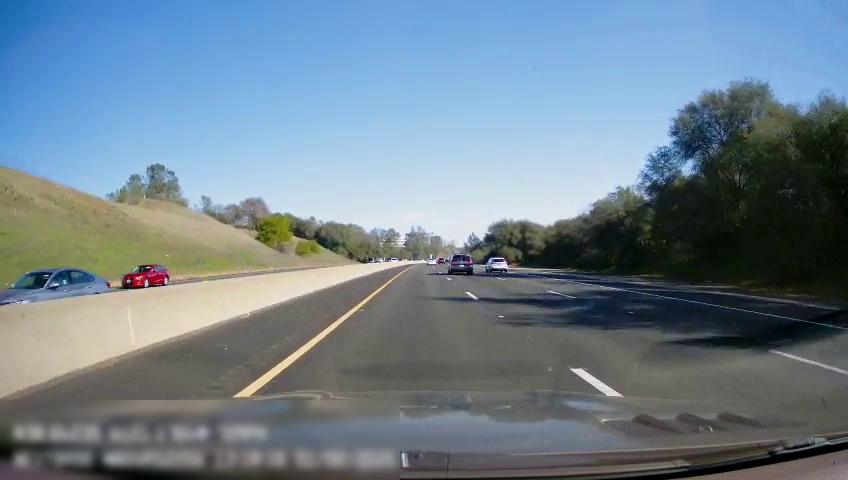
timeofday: Day
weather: Sunny
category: Drivable Space
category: Drivable Space
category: Vehicles | Car
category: Vehicles | Truck
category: Vehicles | SUV
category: Vehicles | SUV
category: Vehicles | Car
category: Lanes | Current Lane
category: Lanes | Current Lane
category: Lanes | Alternate Lane
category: Lanes | Alternate Lane